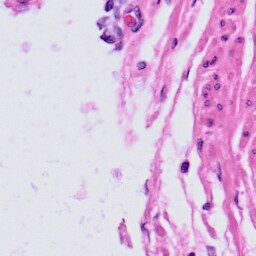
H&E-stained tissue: Prostate